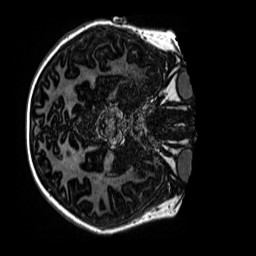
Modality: MP2RAGE
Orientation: axial
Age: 9
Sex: male
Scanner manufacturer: siemens
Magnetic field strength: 3 T
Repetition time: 4 s
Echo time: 0.00299 s